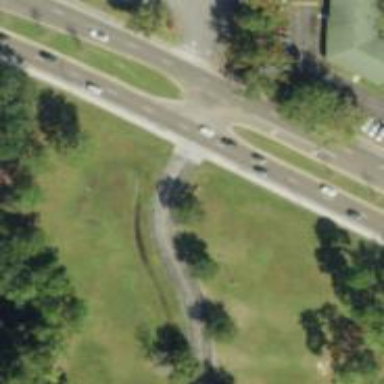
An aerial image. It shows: Uncontrolled footway crossing with line markings.